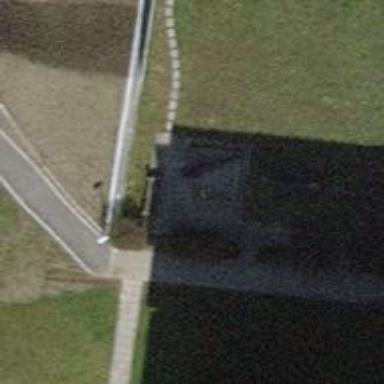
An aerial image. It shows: Brown bench in the vicinity.